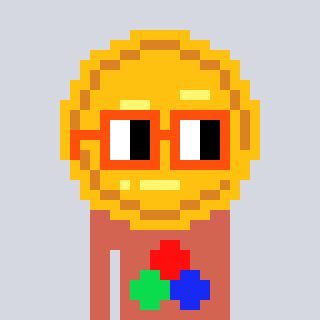
a pixel art character with square orange glasses, a medal-shaped head and a peachy-colored body on a cool background